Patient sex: F
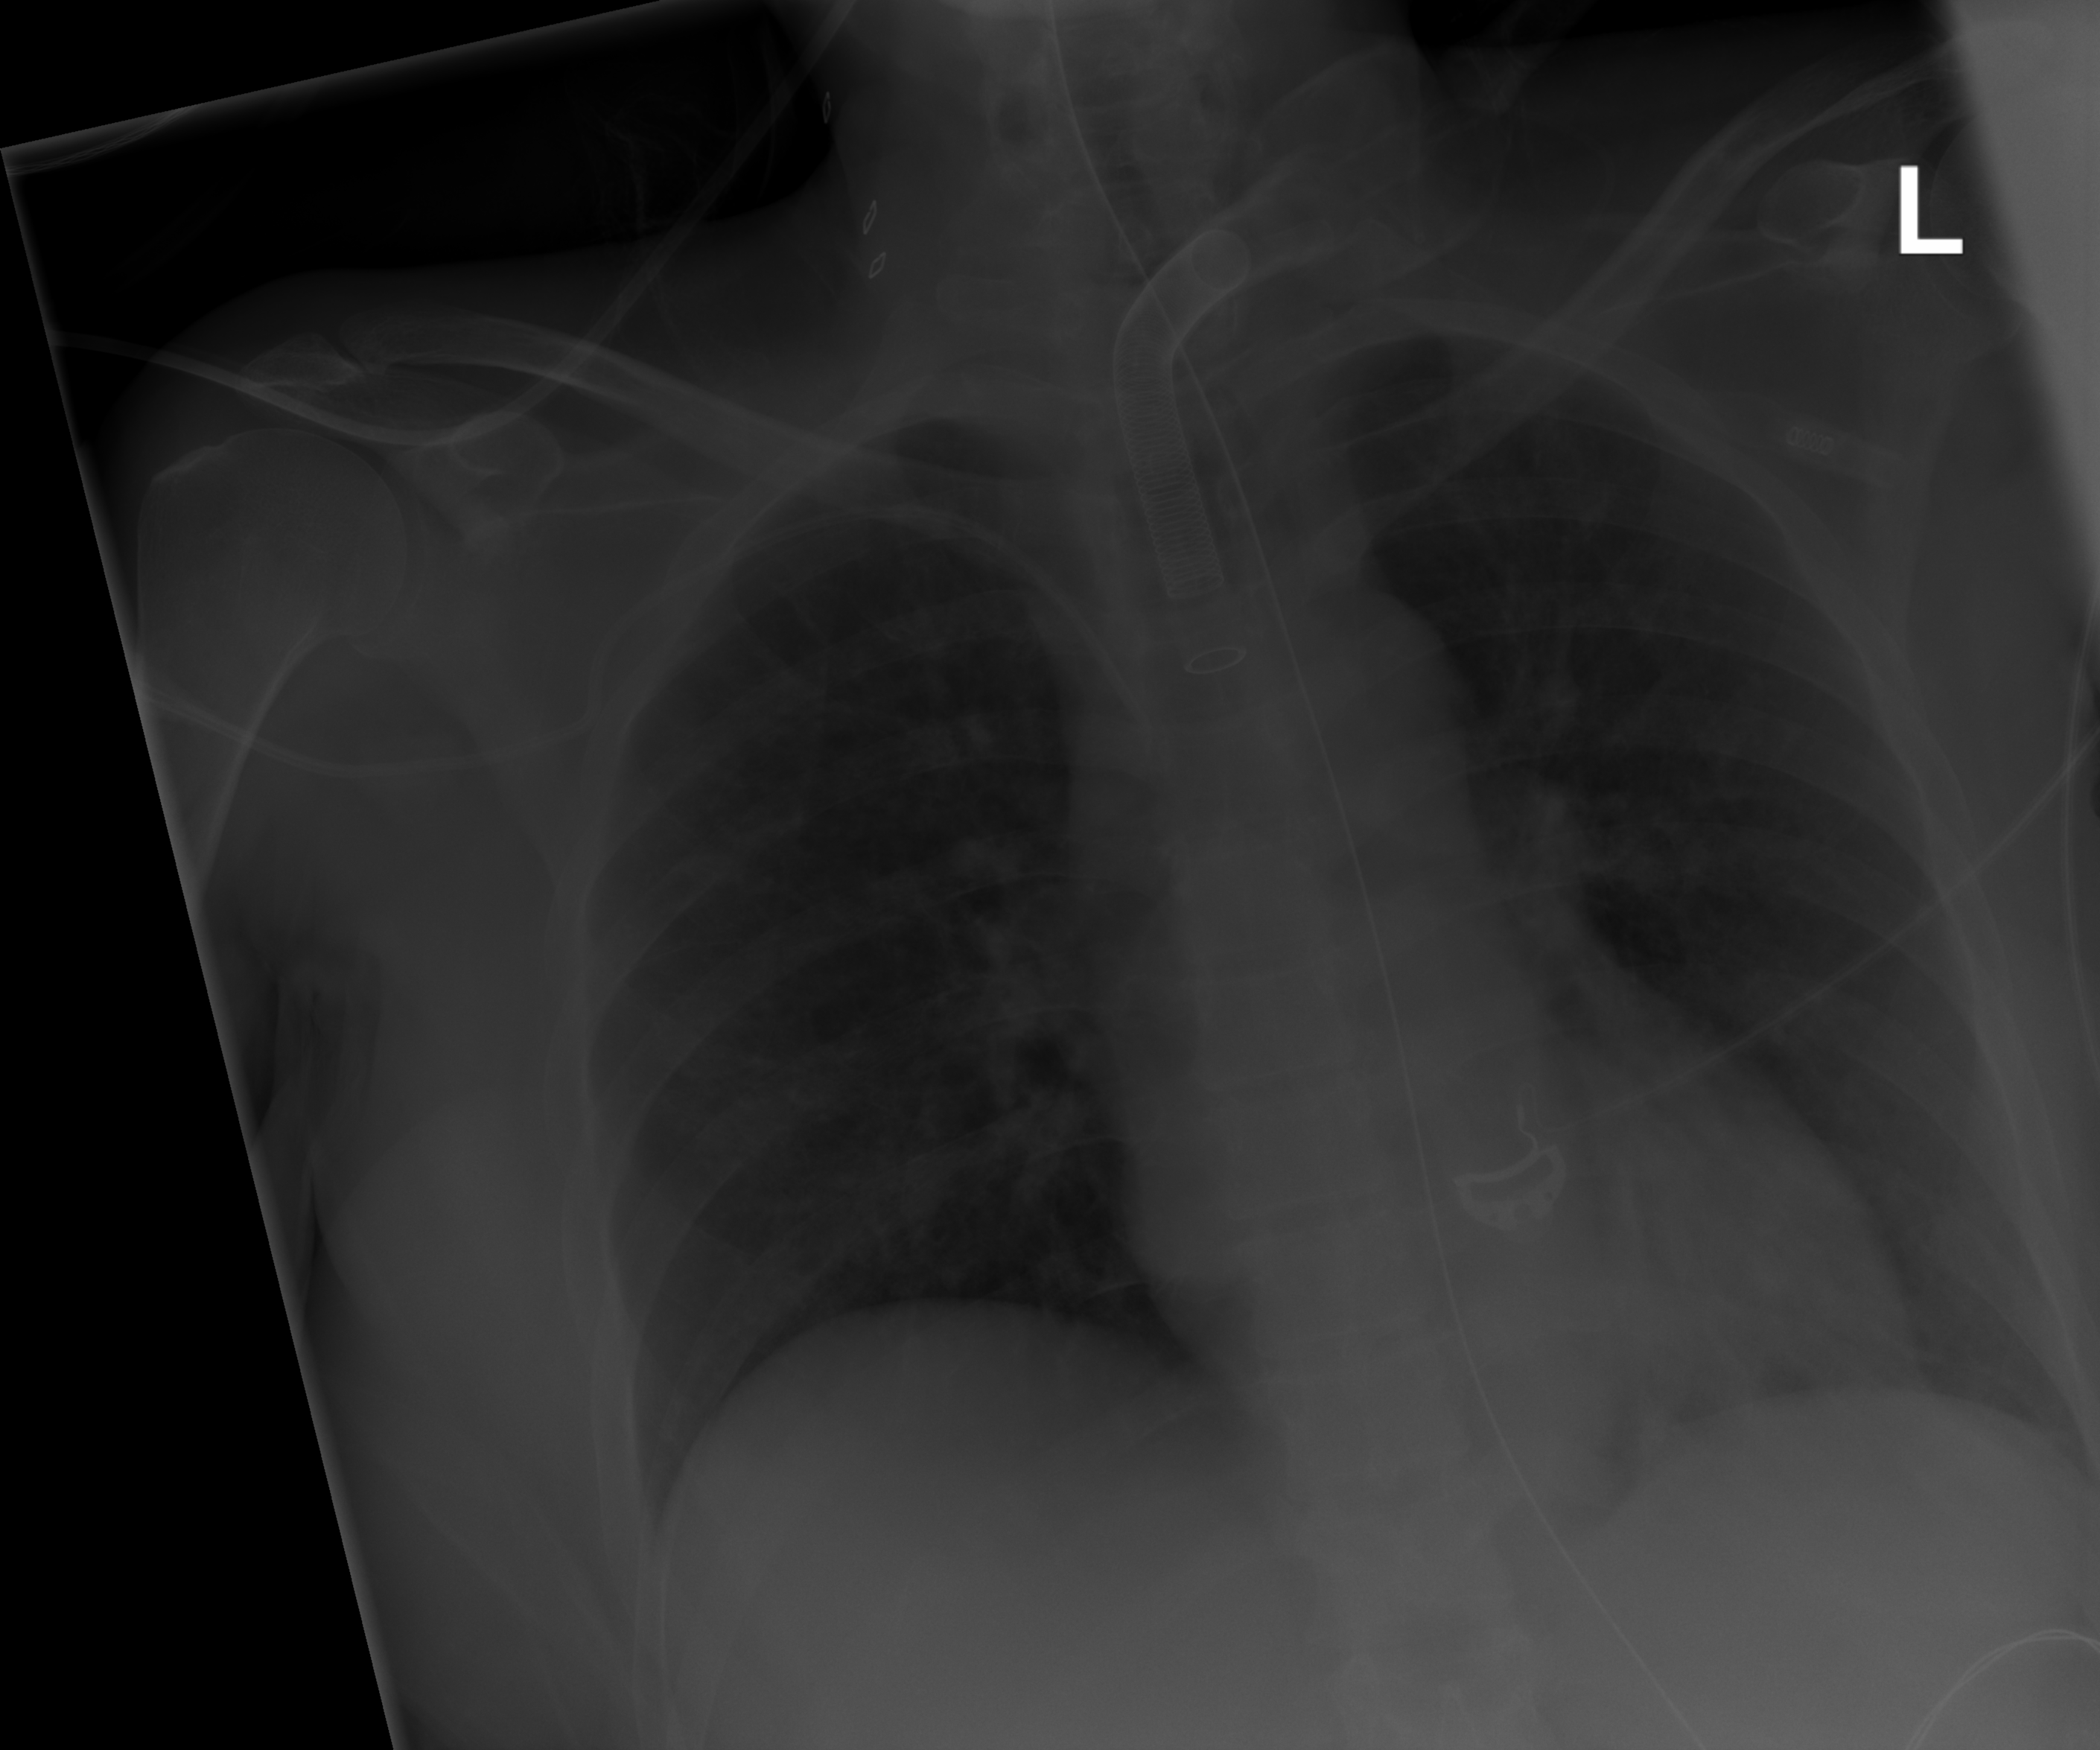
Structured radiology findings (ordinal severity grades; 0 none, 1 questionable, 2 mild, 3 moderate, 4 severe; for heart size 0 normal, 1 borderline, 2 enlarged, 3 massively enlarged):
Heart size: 0
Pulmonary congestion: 0
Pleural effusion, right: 0
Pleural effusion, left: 0
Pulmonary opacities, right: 1
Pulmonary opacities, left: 2
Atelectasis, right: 1
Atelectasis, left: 2